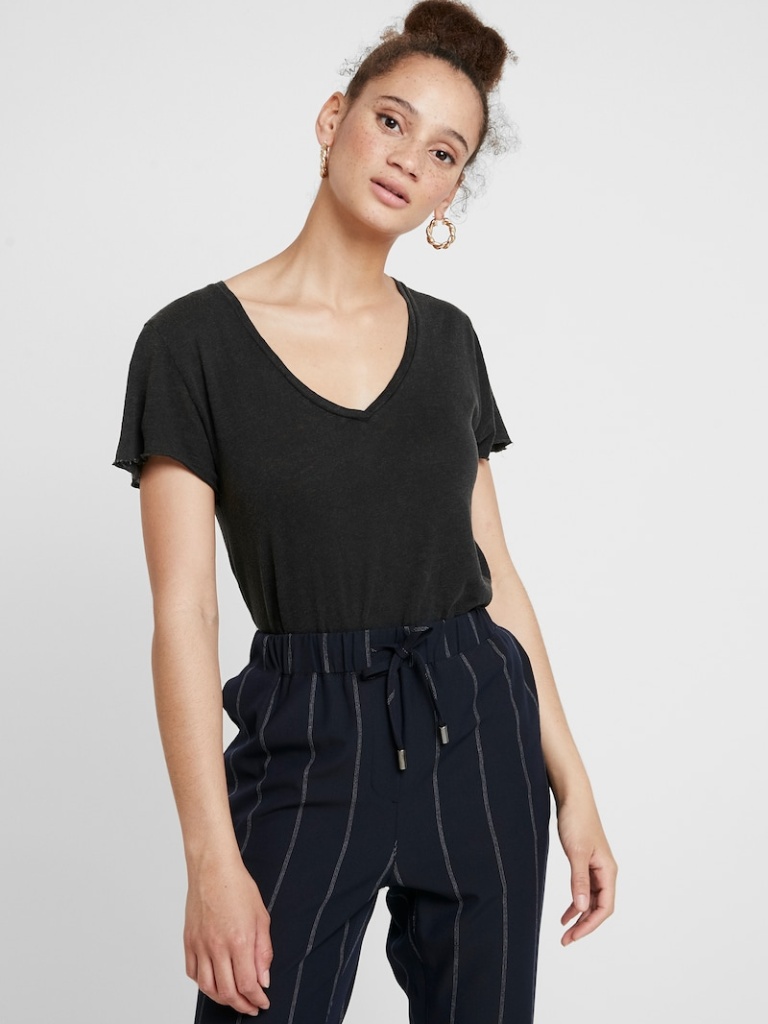
jersey relaxed short sleeve hip length Fully Tucked in v-neck t-shirt